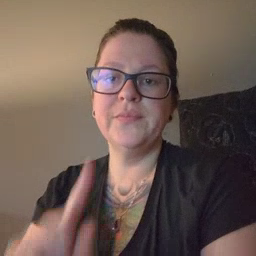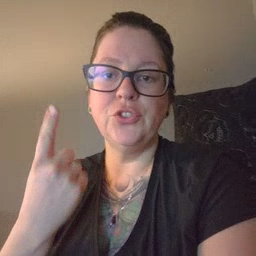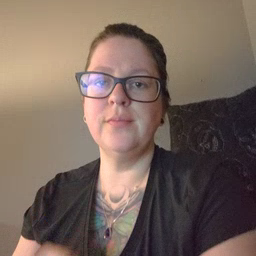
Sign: first